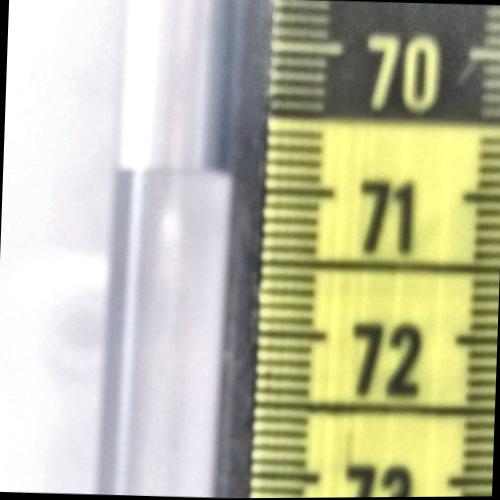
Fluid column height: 70.9 cm